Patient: sex F, age 56
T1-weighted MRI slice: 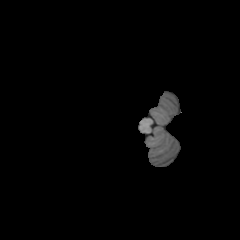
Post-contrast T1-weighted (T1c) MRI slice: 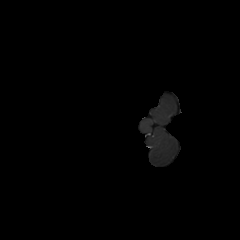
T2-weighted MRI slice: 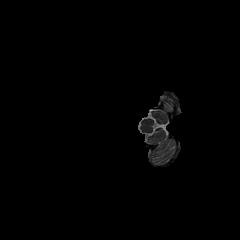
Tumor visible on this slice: no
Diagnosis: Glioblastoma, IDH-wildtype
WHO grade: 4